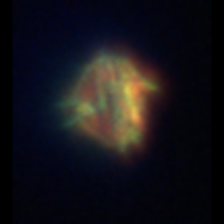
Taxon: Protoperidinium
Group: Dinoflagellates